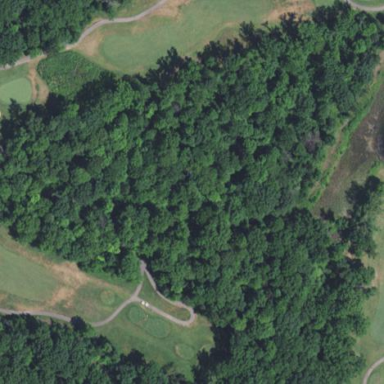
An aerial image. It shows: Rough area on grassy golf course.